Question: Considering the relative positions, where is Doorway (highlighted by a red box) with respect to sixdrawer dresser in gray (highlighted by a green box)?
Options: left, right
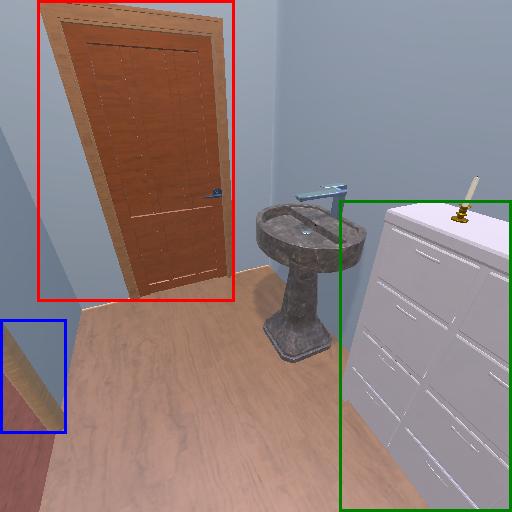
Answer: left